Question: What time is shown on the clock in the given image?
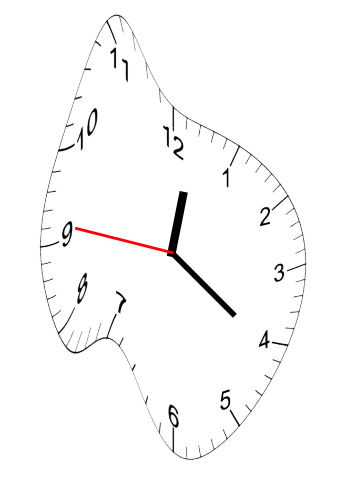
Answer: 12:20:46